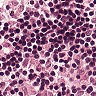
Metastatic tissue present: no